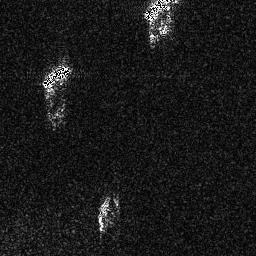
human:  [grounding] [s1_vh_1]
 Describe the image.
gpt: In the satellite image, there is  <ref>1 medium ship </ref> <box>[[15, 24, 26, 34, 0]]</box> located at top left.